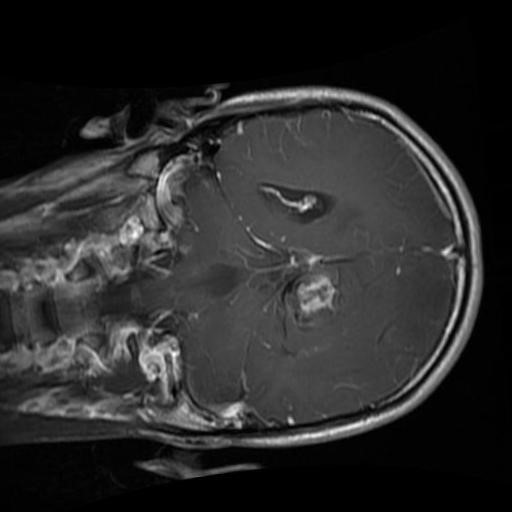
Label: brain_glioma